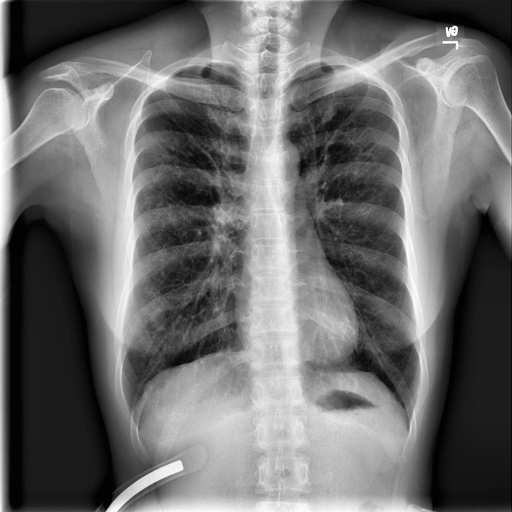
Finding: NORMAL